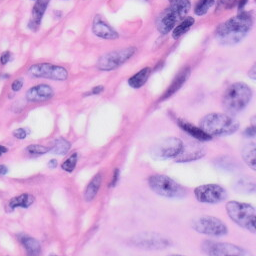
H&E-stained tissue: Skin